Interaction volume radius: 5 \u00c5
Interaction volume height: 30 \u00c5
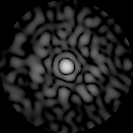
Disorder parameter: 0.8075